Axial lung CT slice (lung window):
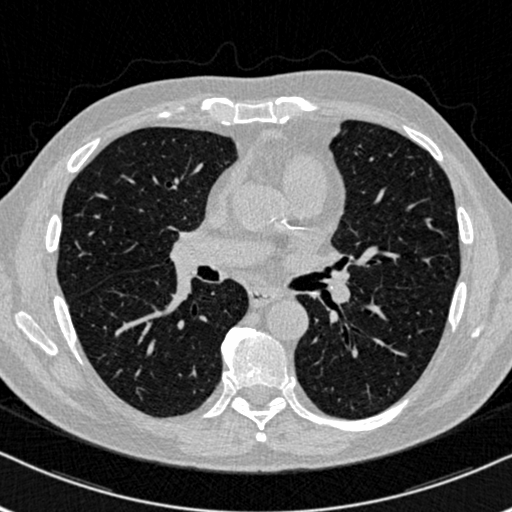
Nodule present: no